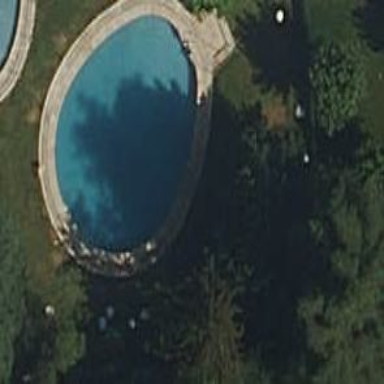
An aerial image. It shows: Swimming pool located in leisure land.